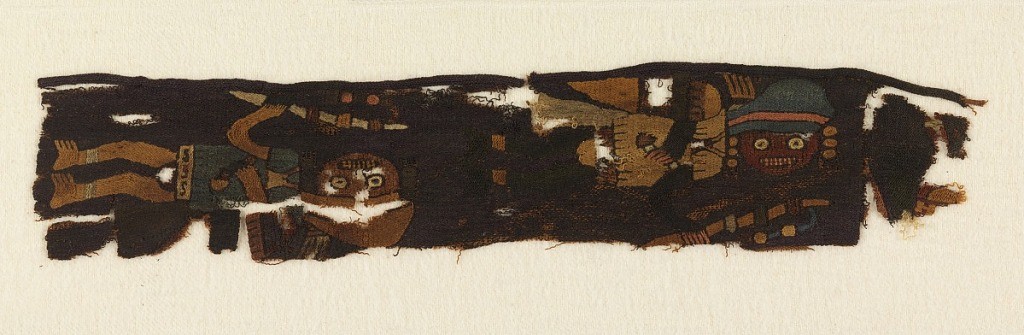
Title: Fragment
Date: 300–100 BC
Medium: cotton, wool Technique: embroidered in stem stitch on plain weave
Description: The fragment shows two conventionalized human figures on a dark purple background. Upper figure wears tan dress and a greenish blue headdress; lower figure a greenish blue dress and a tan headdress.